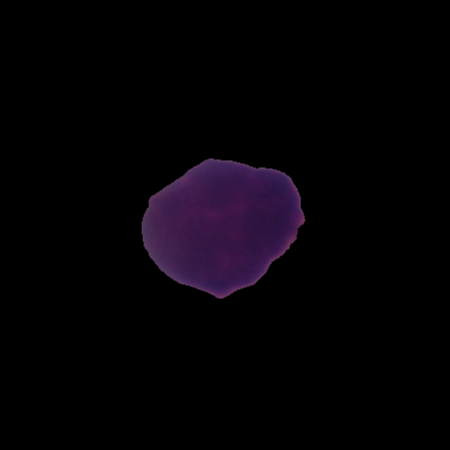
Label: healthy